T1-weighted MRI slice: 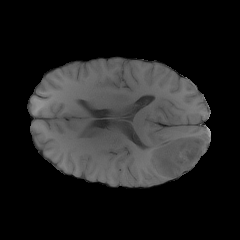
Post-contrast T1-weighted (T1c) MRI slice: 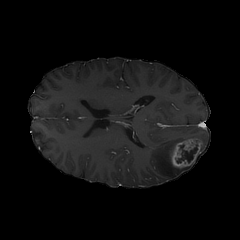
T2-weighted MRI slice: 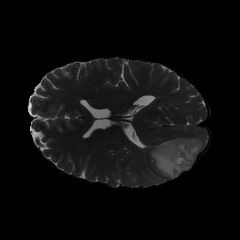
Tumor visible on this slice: yes